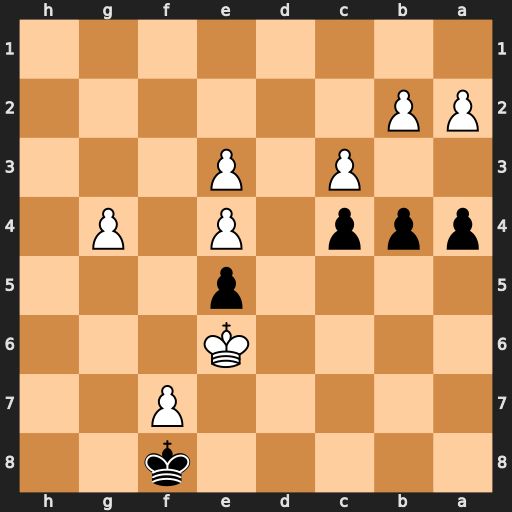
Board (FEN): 5k2/5P2/4K3/4p3/ppp1P1P1/2P1P3/PP6/8
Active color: b
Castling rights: -
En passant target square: -
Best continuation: a3 cxb4 axb2